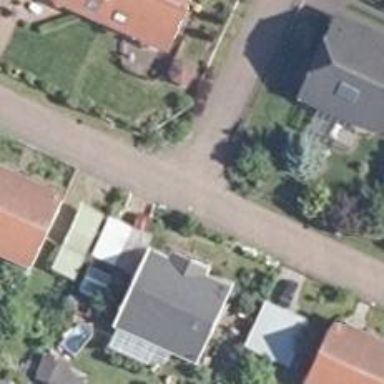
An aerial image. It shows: Living street.